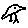
Label: bird